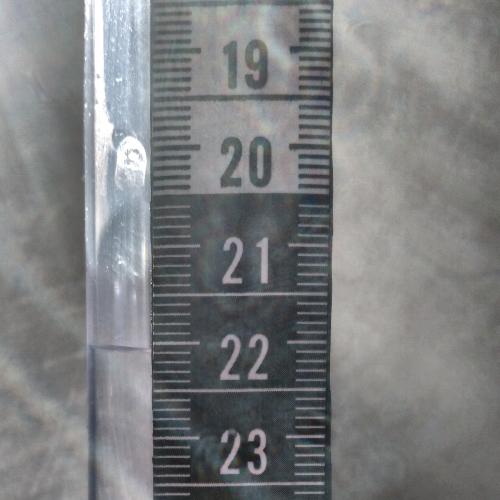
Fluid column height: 22.0 cm